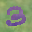
Label: 3